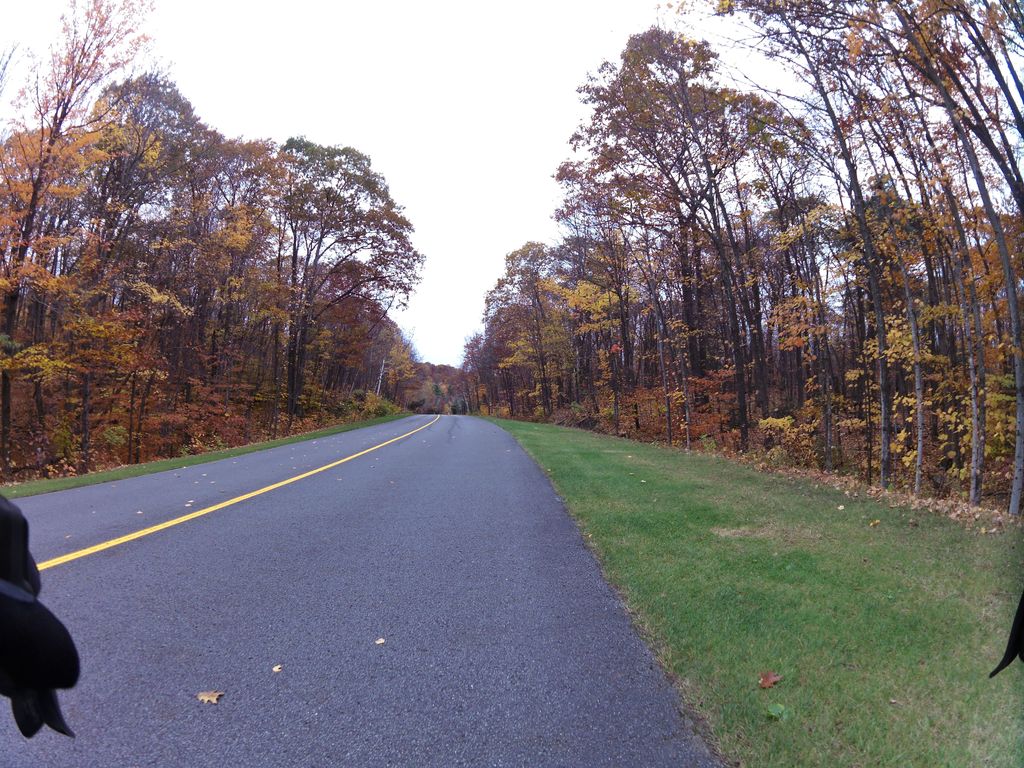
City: ottawa-gatineau